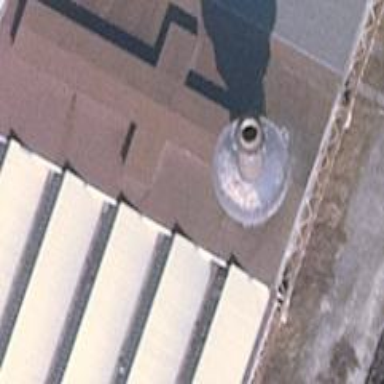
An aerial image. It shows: Water tower that is man-made.